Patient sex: M
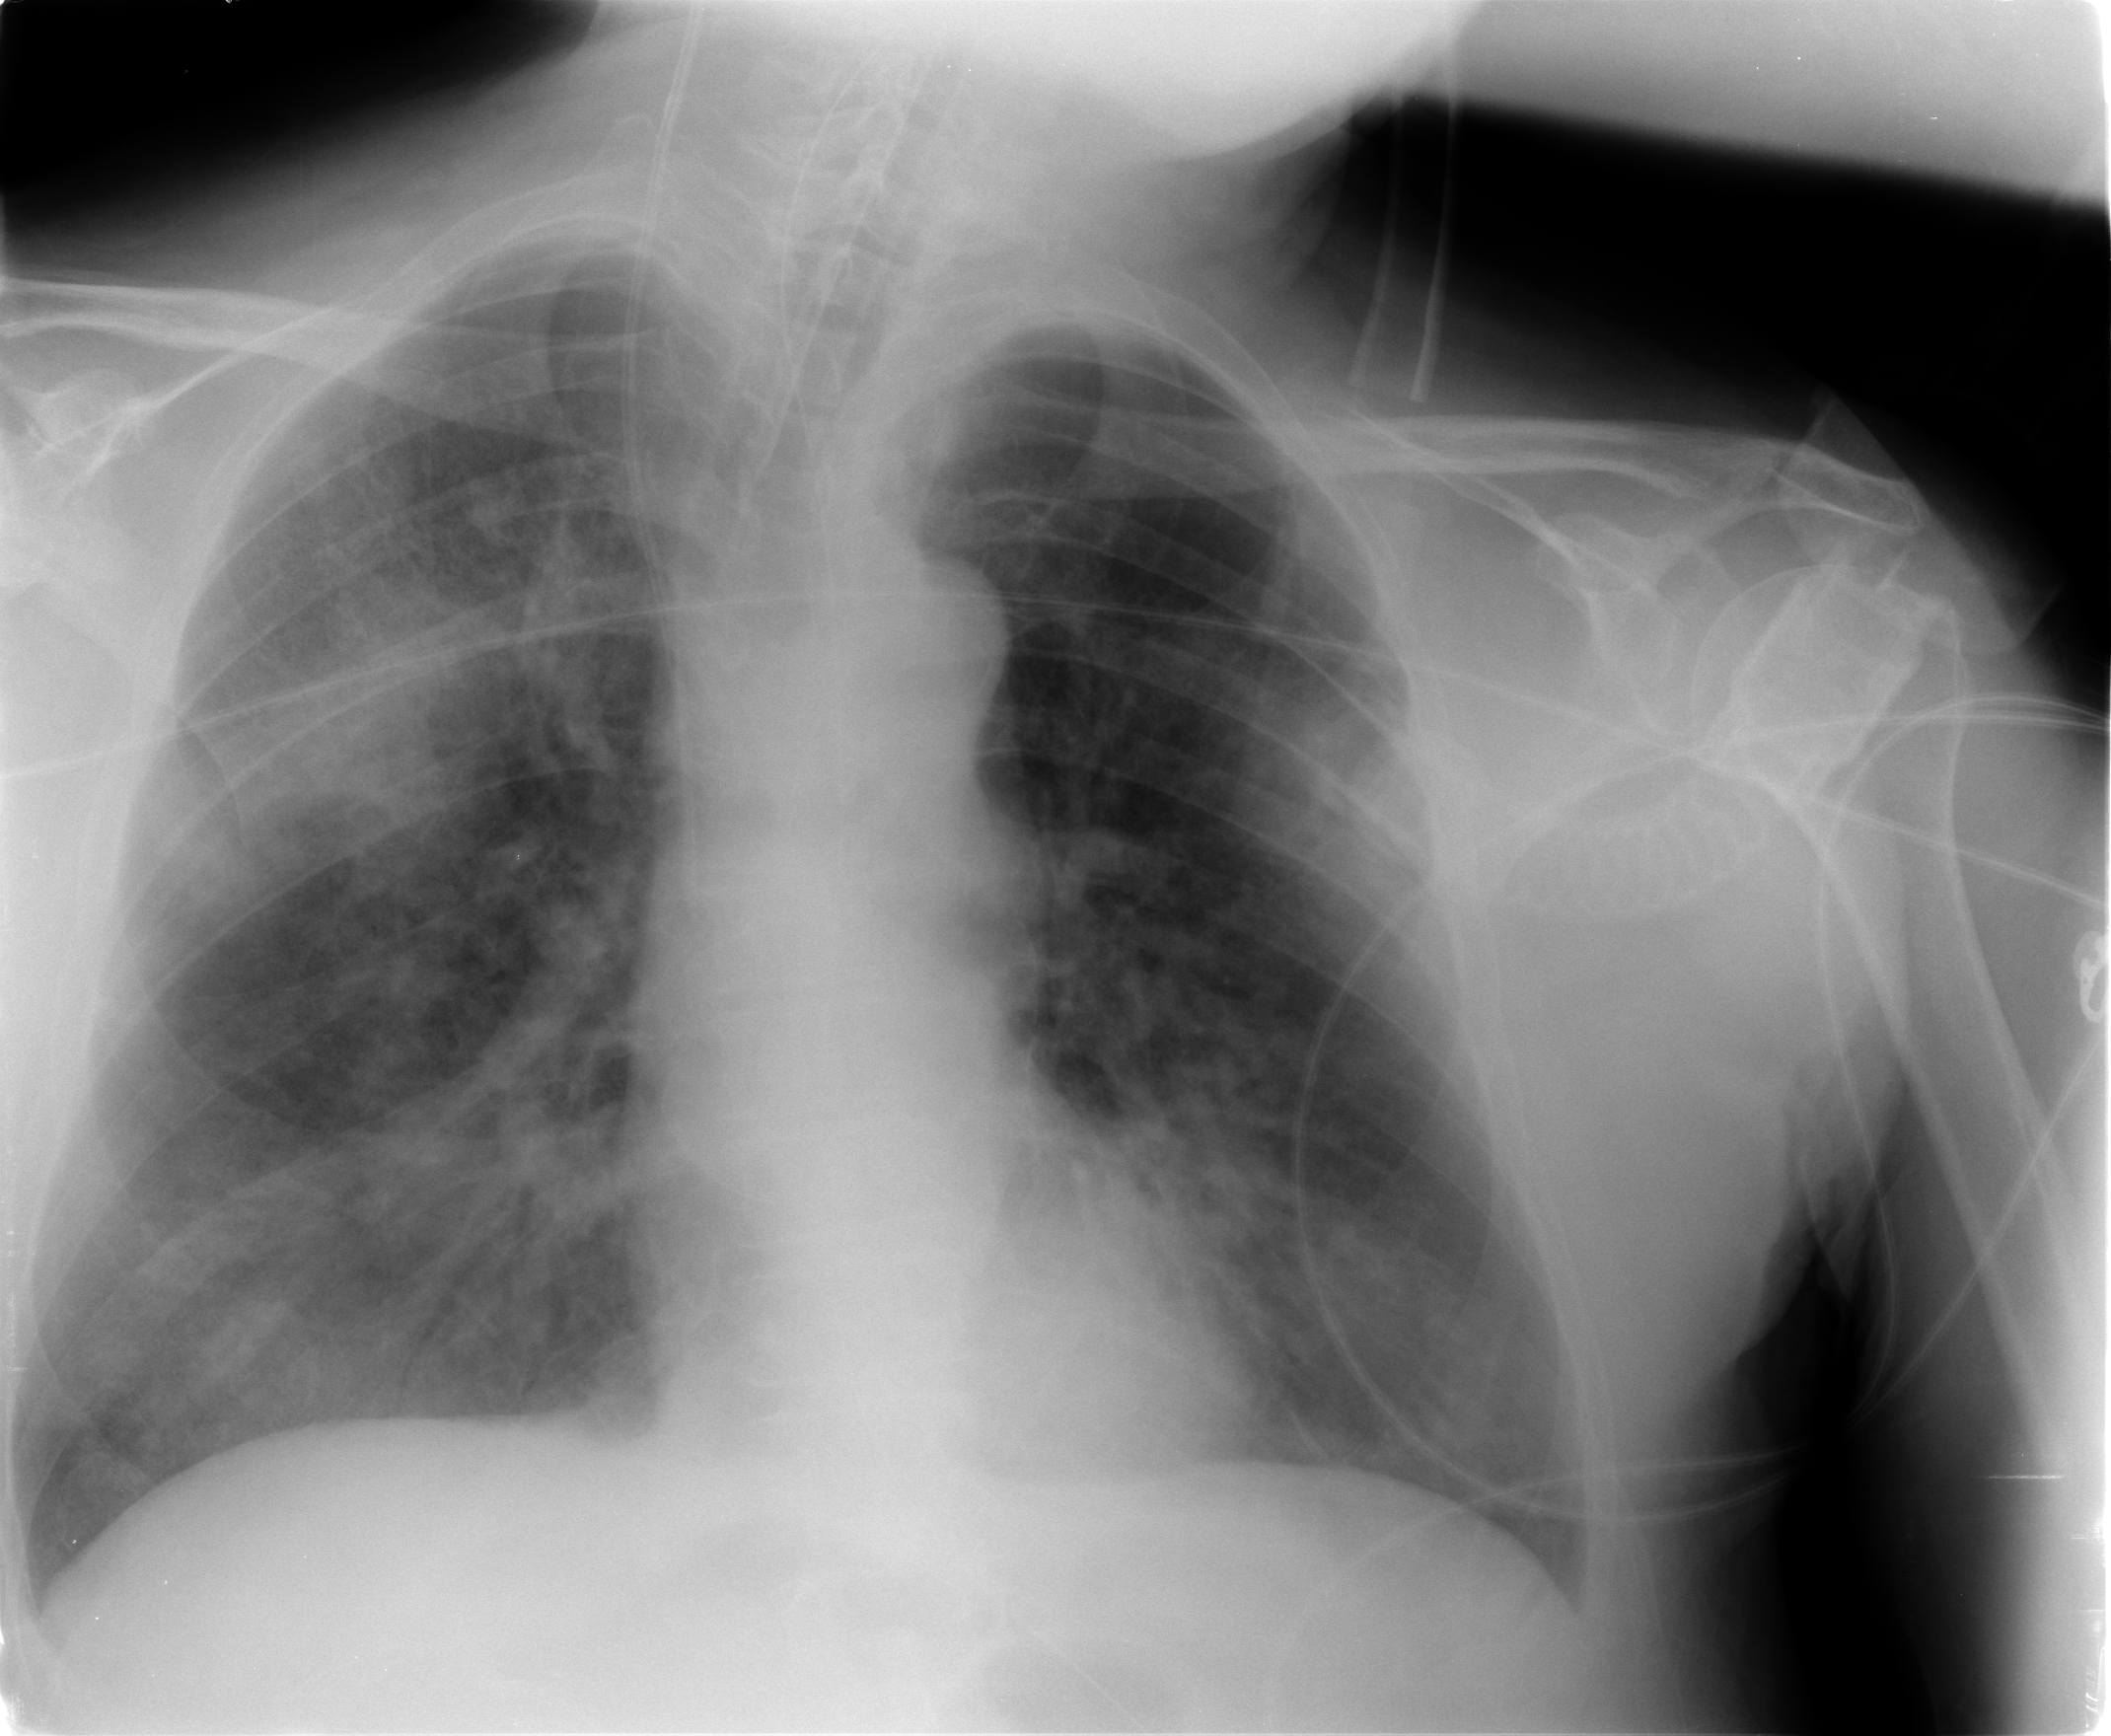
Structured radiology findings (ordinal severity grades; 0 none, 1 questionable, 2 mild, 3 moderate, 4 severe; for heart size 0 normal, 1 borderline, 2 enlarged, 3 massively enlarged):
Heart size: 0
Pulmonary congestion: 2
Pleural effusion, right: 0
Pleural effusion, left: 0
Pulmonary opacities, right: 3
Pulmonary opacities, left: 3
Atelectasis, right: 3
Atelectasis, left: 2